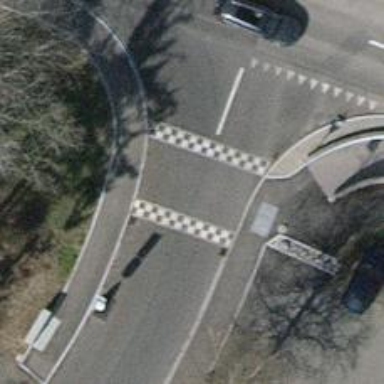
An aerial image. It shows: Unmarked crossing with traffic calming features like chicanes and tables.